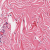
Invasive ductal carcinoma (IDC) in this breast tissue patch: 0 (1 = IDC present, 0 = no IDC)